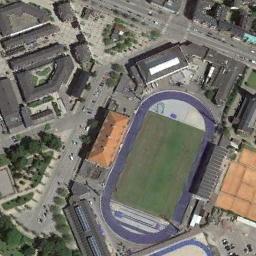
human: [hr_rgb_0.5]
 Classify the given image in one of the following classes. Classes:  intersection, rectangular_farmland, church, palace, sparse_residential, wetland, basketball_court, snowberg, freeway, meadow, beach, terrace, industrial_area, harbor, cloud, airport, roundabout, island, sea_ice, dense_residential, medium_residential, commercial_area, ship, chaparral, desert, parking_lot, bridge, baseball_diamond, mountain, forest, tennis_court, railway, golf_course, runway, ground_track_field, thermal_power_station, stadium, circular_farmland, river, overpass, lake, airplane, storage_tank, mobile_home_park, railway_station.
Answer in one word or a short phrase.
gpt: ground_track_field